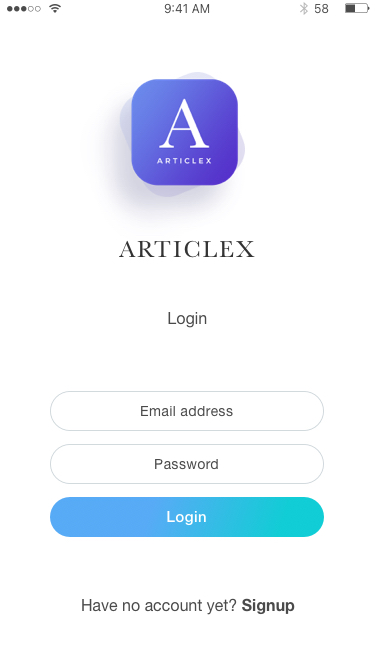
Text in this UI design:
ARTICLEX
Login
Email address
Password
Login
Have no account yet? Signup